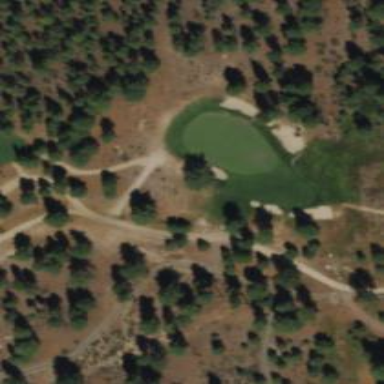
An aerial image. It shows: View of golf hole.